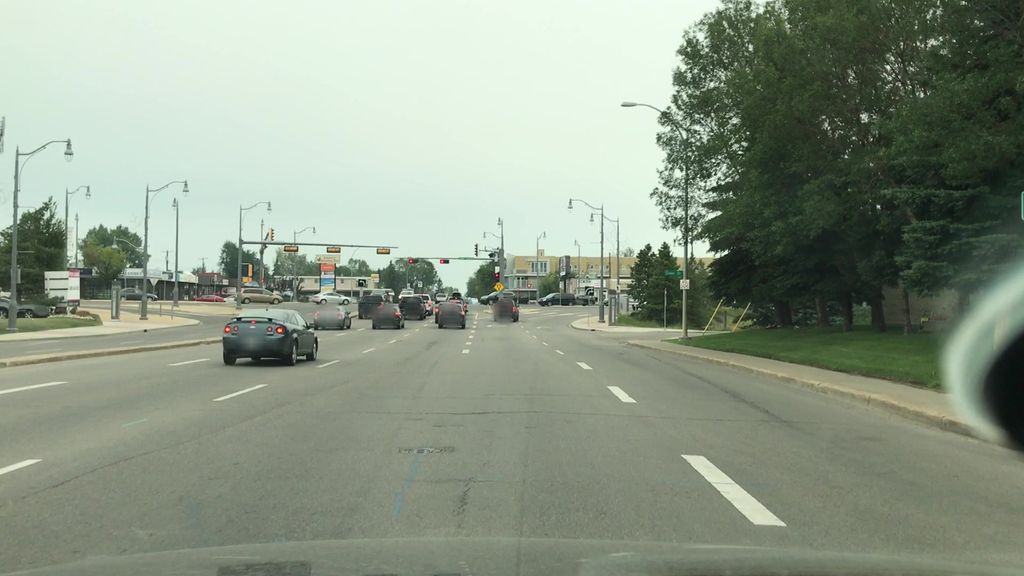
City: edmonton